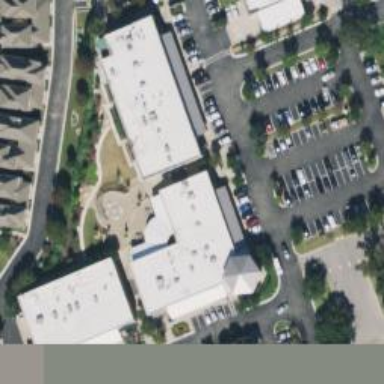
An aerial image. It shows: Retail building.